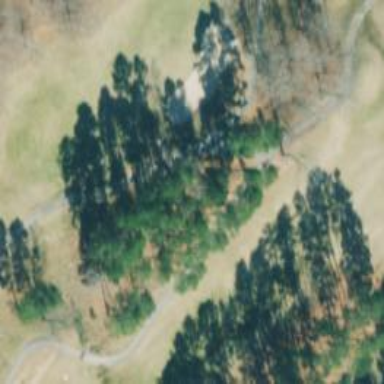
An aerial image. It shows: Pathway for golfing.